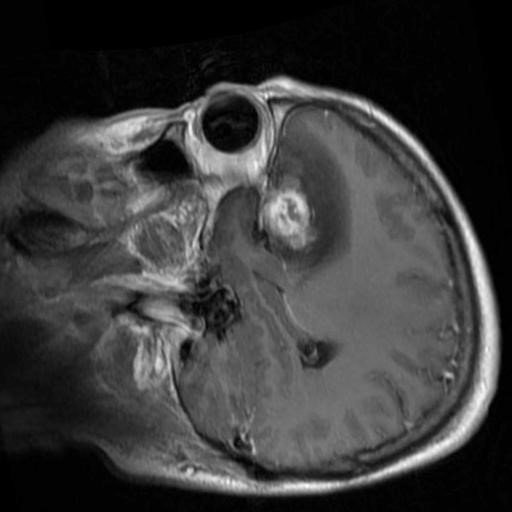
Label: brain_menin